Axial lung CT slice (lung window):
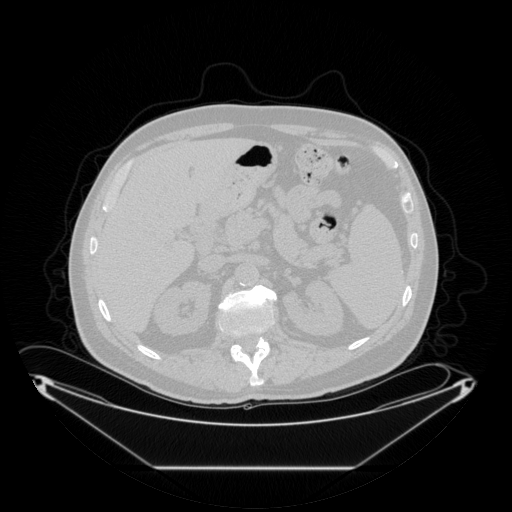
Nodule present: no